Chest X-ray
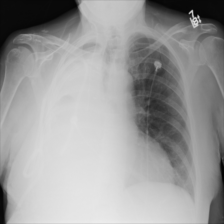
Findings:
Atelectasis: negative
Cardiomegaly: negative
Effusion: negative
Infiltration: negative
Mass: negative
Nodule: negative
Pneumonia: negative
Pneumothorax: negative
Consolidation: negative
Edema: negative
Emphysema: negative
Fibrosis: negative
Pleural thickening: negative
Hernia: negative